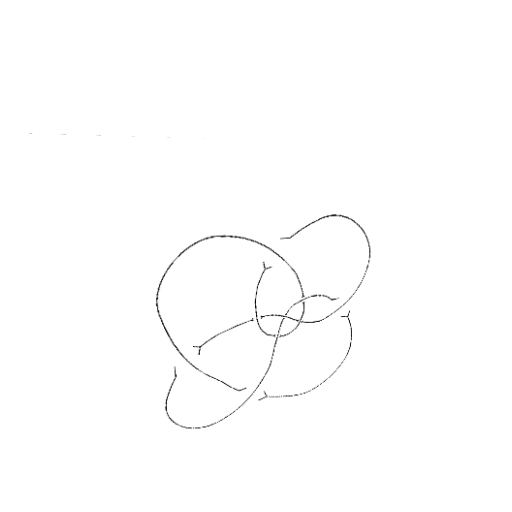
Crossing number: 9